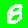
Digit: 8